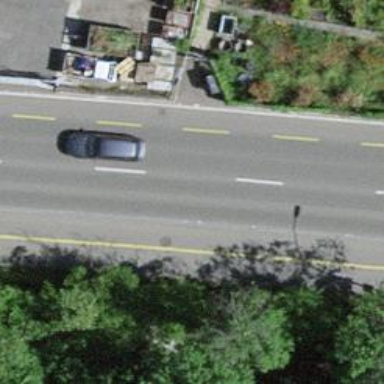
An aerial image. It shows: Asphalt road shared by footway and cycleway.